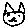
Label: cat